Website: crate-barrel
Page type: billing-address
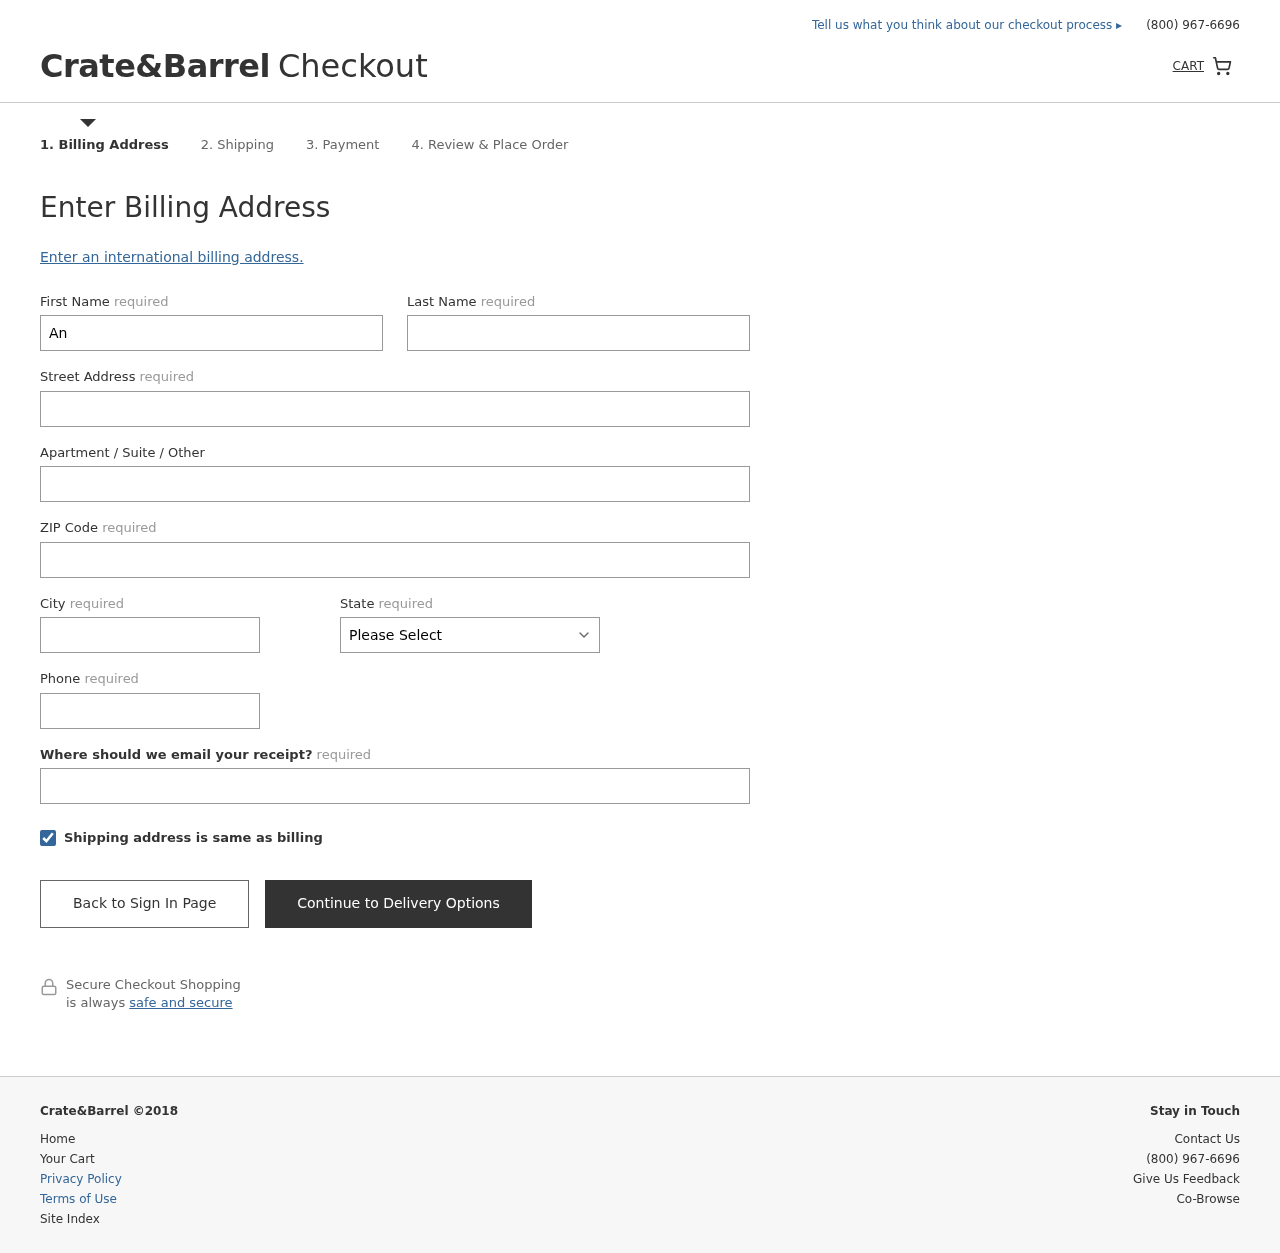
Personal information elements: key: PII_STATE
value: Maine
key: PII_FIRSTNAME
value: Ann
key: PII_LASTNAME
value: Valentine
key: PII_STREET
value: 709 Walters Square Apt. 422
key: PII_POSTCODE
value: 09834
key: PII_CITY
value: Staceyfurt
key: PII_PHONE
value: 3362941264
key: PII_EMAIL
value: ann_valentine@gmail.com